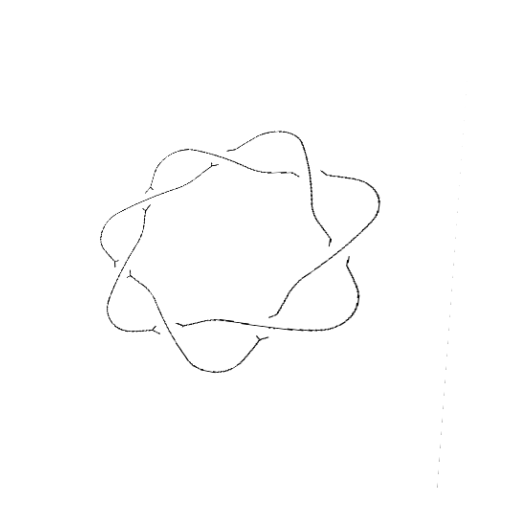
Crossing number: 7